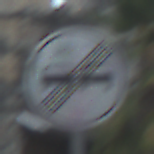
Verkehrszeichen: EndeUeberholverbot
Umgebung: Outdoor, Suburban
Tageszeit: MorningAfternoon
Wetter: PartlyCloudy
Licht: Natural
Jahreszeit: NotSpecified
Kontrast: LowContrast